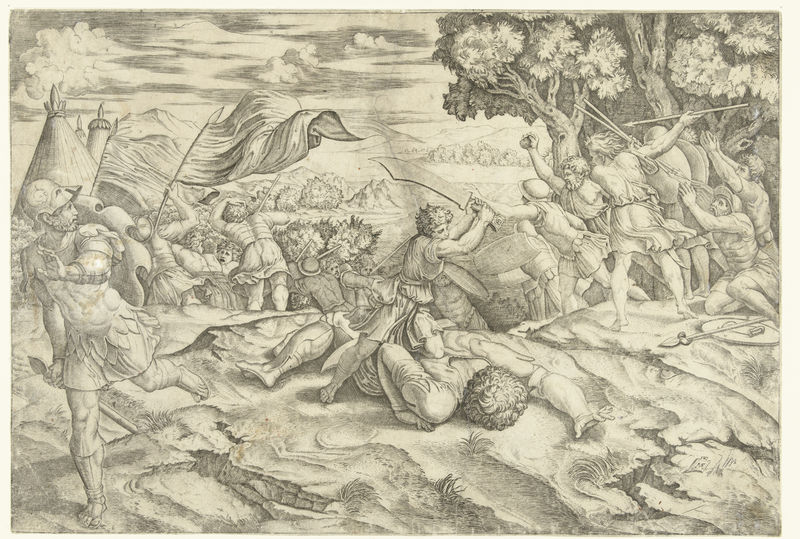
Titel: David onthoofdt Goliath
Künstler: Marcantonio Raimondi
Standort: Amsterdam
Institution: Rijksmuseum
Schlagwörter: mort, david, epee, arme, ancien testament, armée, tente, fuite, bannière, goliath